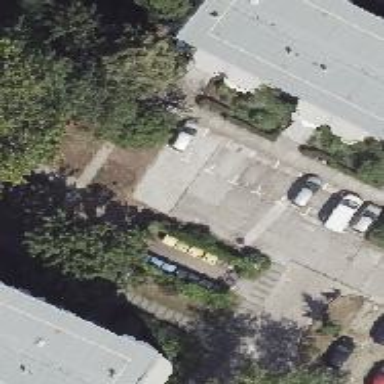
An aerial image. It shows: Concrete parking aisle on service road.